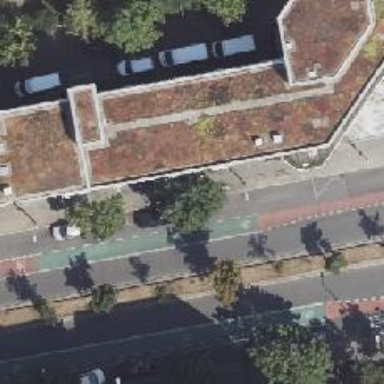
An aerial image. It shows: Urban tree with broadleaved deciduous leaves.